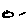
Label: cloud